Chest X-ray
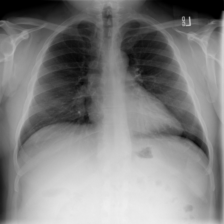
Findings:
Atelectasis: negative
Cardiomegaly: negative
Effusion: negative
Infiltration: negative
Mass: negative
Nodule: negative
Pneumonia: negative
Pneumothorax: negative
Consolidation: negative
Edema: negative
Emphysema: negative
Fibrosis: negative
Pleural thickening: negative
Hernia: negative